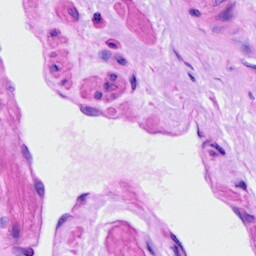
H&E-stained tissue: Ovarian